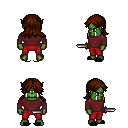
a pixel art fantasy rpg character, male body template, orc, green skin, maroon long-sleeve shirt, red pants, brown loose hair, black slippers, dagger, four views (front, back, left, right), 2x2 character sprite sheet, small pixel art, hard edges, no anti-aliasing